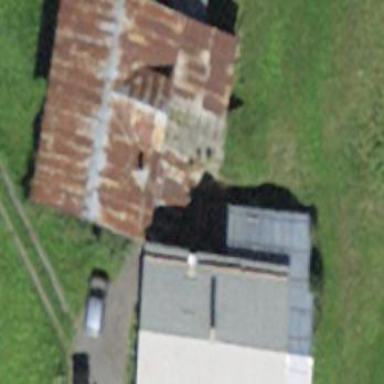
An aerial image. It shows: Building that houses restaurant.